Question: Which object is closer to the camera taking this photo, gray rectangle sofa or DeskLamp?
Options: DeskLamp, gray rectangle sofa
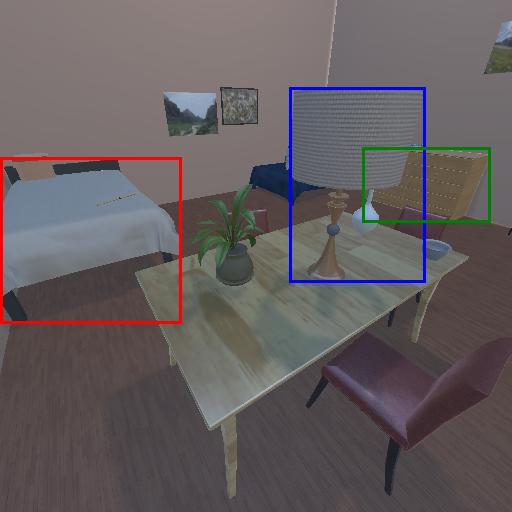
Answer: DeskLamp